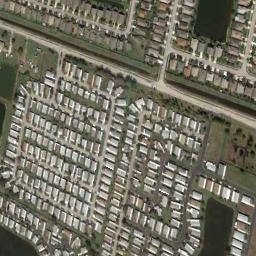
Label: residential